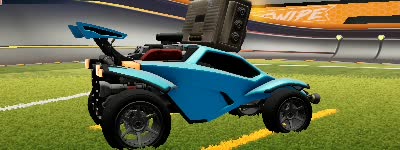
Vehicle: octane